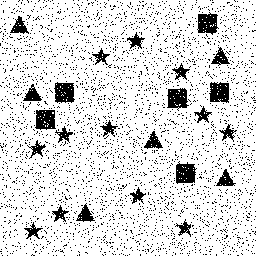
Squares: 6
Triangles: 6
Stars: 12
Total shapes: 24